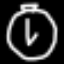
Label: clock